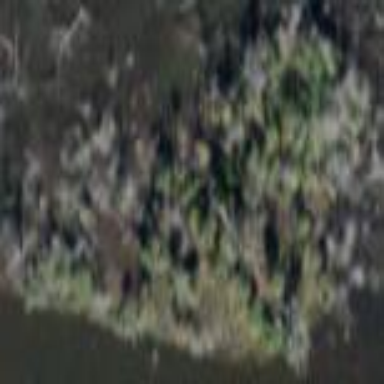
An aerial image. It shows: Swamp in wetland area.